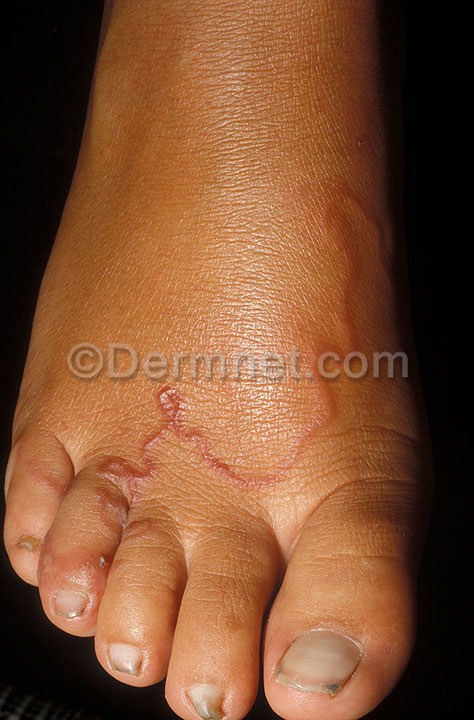
Disease: Scabies Lyme Disease and other Infestations and Bites